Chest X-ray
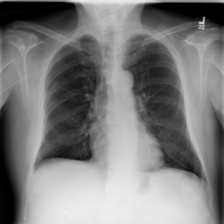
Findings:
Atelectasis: negative
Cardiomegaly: negative
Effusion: negative
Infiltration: negative
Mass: negative
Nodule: negative
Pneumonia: negative
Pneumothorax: negative
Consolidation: negative
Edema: negative
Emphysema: negative
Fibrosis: negative
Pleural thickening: negative
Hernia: negative